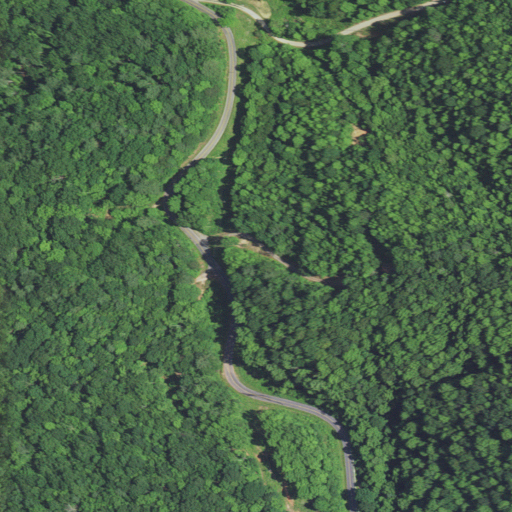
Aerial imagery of gap in North Carolina named Russell Gap containing deciduous forest, mixed forest, open development, pasture, grassland, and low intensity development